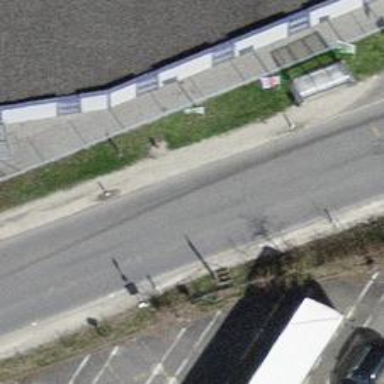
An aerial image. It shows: Public transport stop position.